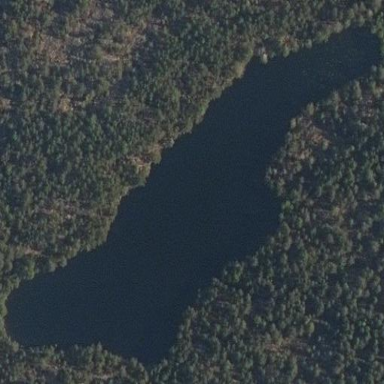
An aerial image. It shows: Serene lake surrounded by nature.